Question: '''
package CreatingWindows;
import javax.swing.*;
import java.awt.geom.*;
import java.awt.*;
import javax.swing.event.MouseInputAdapter;
import java.awt.event.MouseEvent;
public class myCurveApplet extends JApplet{
@Override
public void init(){
this.add(pane);
pane.addMouseListener(new MouseHandler());
pane.addMouseMotionListener(new MouseHandler());
}
private class CurvePane extends JComponent{
@Override
public void paint(Graphics g){
Graphics2D g2D = (Graphics2D)g;
if(a!=null&&b!=null&&ctrl!=null){
System.out.println("Repainted!");
String text;
aMark = new Marker(a);
bMark = new Marker(b);
ctrlMark = new Marker(ctrl);
quadCurve = new QuadCurve2D.Double(a.x, a.y, ctrl.x, ctrl.y, b.x, b.y);
aMark.draw(g);
g2D.setPaint(Color.BLACK);
text = "A"+"
"+"("+a.x+","+a.y+")";
g2D.drawString(text,(int)a.x,(int)a.y+30);
bMark.draw(g);
g2D.setPaint(Color.BLACK);
text = "B"+"
"+"("+b.x+","+b.y+")";
g2D.drawString(text,(int)b.x,(int)b.y+30);
ctrlMark.draw(g);
g2D.setPaint(Color.BLACK);
text = "Control"+"
"+"("+ctrl.x+","+ctrl.y+")";
g2D.drawString(text,(int)ctrl.x,(int)ctrl.y+30);
g2D.setPaint(Color.BLACK);
g2D.draw(quadCurve);
}
}
}
private class MouseHandler extends java.awt.event.MouseAdapter{
@Override
public void mouseClicked(MouseEvent e){
if(a==null||b==null||ctrl==null){
if(a==null){
a = new Point2D.Double(e.getX(), e.getY());
}else if(b==null){
b = new Point2D.Double(e.getX(), e.getY());
}else{
ctrl = new Point2D.Double(e.getX(), e.getY());
}
}else if(aMark!=null&&bMark!=null&&ctrlMark!=null){
if(aMark.contains(e.getX(),e.getY())){
selectedPoint = a;
}else if(bMark.contains(e.getX(),e.getY())){
selectedPoint = b;
}else if(ctrlMark.contains(e.getX(),e.getY())){
selectedPoint = ctrl;
}
}
}
@Override
public void mouseDragged(MouseEvent e){
if(selectedPoint!=null){
selectedPoint.x = e.getX();
selectedPoint.y = e.getY();
}
}
@Override
public void mouseReleased(MouseEvent e){
selectedPoint = null;
pane.repaint();
}
private Point2D.Double selectedPoint;
}
private class Marker{
public Marker(Point2D.Double center){
this.center.setLocation(center);
circle = new Ellipse2D.Double(center.x,center.y,r,r);
}
public void draw(Graphics g){
Graphics2D g2D = (Graphics2D)g;
if(circle!=null){
g2D.setPaint(selectedColor);
g2D.draw(circle);
}
}
public boolean contains(int x,int y){
return circle.contains(x, y);
}
public void setLocation(int x,int y){
center.x = x;
center.y = y;
circle = new Ellipse2D.Double(center.x,center.y,r,r);
}
public Point2D.Double center = new Point2D.Double();
private Ellipse2D.Double circle;
private static final double r = 6;
}
private Point2D.Double a;
private Point2D.Double b;
private Point2D.Double ctrl;
private QuadCurve2D.Double quadCurve;
Marker aMark;
Marker bMark;
Marker ctrlMark;
private Color selectedColor = Color.orange;
private CurvePane pane = new CurvePane();
}
'''
This is the source code to create this:

And the thing here is to allow the user to change the curve by dragging the points across the screen but somehow Im unable to do it. Please tell me what changes to make and why!
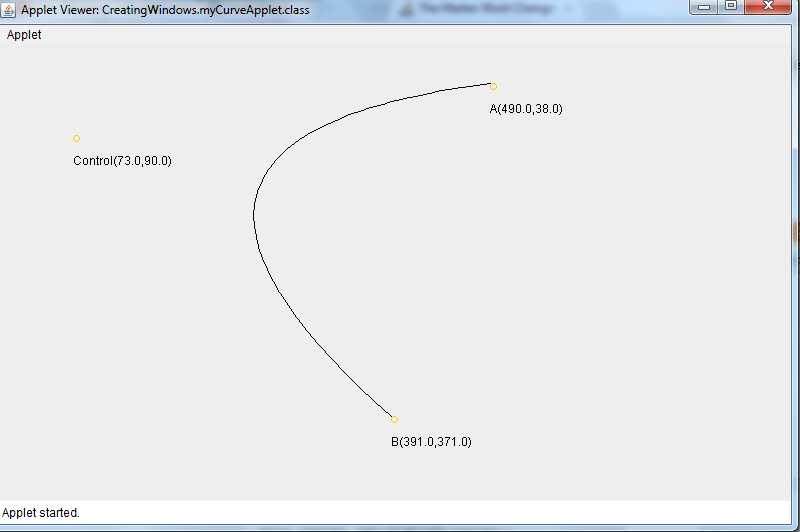
Answer: There are several problems there.
The because your program doesn't work it's the following:
You assign to 'selectedPoint' a of an object (a or b or ctrl ).
When you modify it inside 'mouseDragged' you are actually modifying the copy of one of those objects (selectedPoint) and not the original one. So when you rebuild the curve:
'''
quadCurve = new QuadCurve2D.Double(a.x, a.y, ctrl.x, ctrl.y, b.x, b.y);
'''
a b and ctrl have always the same initial values, since you modified only a copy of one of them (selectedPoint).
To fix this you need to modify directly the desired object. In your case, I'd add a field (es. string name) to your Marker, and I'd save the marker instead of the point.
Something like:
'''
if(aMark!=null&&bMark!=null&&ctrlMark!=null){
if(aMark.contains(e.getX(),e.getY())){
selectedMarker = aMark;
}else if(bMark.contains(e.getX(),e.getY())){
selectedMarker = bMark;
}else if(ctrlMark.contains(e.getX(),e.getY())){
selectedMarker = ctrlMark;
}
}
'''
Then when you drag the mouse check which marker is active and change directly the position:
'''
public void mouseDragged(MouseEvent e){
if(selectedMarker !=null){
if (0 == selectedMarker.getName().compareTo("ctrlMark"))
ctrl.x = e.getX();
ctrl.y = e.getY();
}
}
'''
The is that 'mouseListener' and 'mouseMotionListener' uses 2 different instances of MouseHandler.
So you have 2 copies of selectedPoint (or better selectedMarker), one used by 'MouseDragged'(mouseMotionListener) and the other used by 'MouseClicked' (MouseListener).
You could declare selectedMarker as static to solve this problem.
---
You have also other mistakes inside your program.
Particularly:
- 'paintComponent''public void paintComponent(Graphics g){super.paintComponent(g);'- -
---
Here's a working snippet with few fixes:
'''
import javax.swing.*;
import java.awt.geom.*;
import java.awt.*;
import javax.swing.event.MouseInputAdapter;
import java.awt.event.MouseEvent;
public class MyCurveApplet extends JApplet{
private static Marker selectedMarker;
@Override
public void init(){
this.add(pane);
pane.addMouseListener(new MouseHandler());
pane.addMouseMotionListener(new MouseHandler());
}
private class CurvePane extends JComponent{
@Override
public void paintComponent(Graphics g){
super.paintComponent(g);
Graphics2D g2D = (Graphics2D)g;
if(a!=null&&b!=null&&ctrl!=null){
System.out.println("Repainted!");
String text;
aMark = new Marker(a,"a");
bMark = new Marker(b,"b");
ctrlMark = new Marker(ctrl,"ctrl");
quadCurve = new QuadCurve2D.Double(a.x, a.y, ctrl.x, ctrl.y, b.x, b.y);
aMark.draw(g);
g2D.setPaint(Color.BLACK);
text = "A"+"
"+"("+a.x+","+a.y+")";
g2D.drawString(text,(int)a.x,(int)a.y+30);
bMark.draw(g);
g2D.setPaint(Color.BLACK);
text = "B"+"
"+"("+b.x+","+b.y+")";
g2D.drawString(text,(int)b.x,(int)b.y+30);
ctrlMark.draw(g);
g2D.setPaint(Color.BLACK);
text = "Control"+"
"+"("+ctrl.x+","+ctrl.y+")";
g2D.drawString(text,(int)ctrl.x,(int)ctrl.y+30);
g2D.setPaint(Color.BLACK);
g2D.draw(quadCurve);
}
}
}
private class MouseHandler extends java.awt.event.MouseAdapter{
@Override
public void mousePressed(MouseEvent e){
if(a==null||b==null||ctrl==null){
System.out.println("FOO");
if(a==null){
a = new Point2D.Double(e.getX(), e.getY());
}else if(b==null){
b = new Point2D.Double(e.getX(), e.getY());
}else{
ctrl = new Point2D.Double(e.getX(), e.getY());
}
}else if(aMark!=null&&bMark!=null&&ctrlMark!=null){
if(aMark.contains(e.getX(),e.getY())){
System.out.println("SelecteMarker A");
selectedMarker = aMark;
}else if(bMark.contains(e.getX(),e.getY())){
System.out.println("SelecteMarker B");
selectedMarker = bMark;
}else if(ctrlMark.contains(e.getX(),e.getY())){
System.out.println("SelecteMarker CTRL");
selectedMarker = ctrlMark;
}
}
}
@Override
public void mouseDragged(MouseEvent e){
if(selectedMarker!=null){
if (0 == selectedMarker.name.compareTo("a")){
a.x = e.getX();
a.y = e.getY();
}else if (0 == selectedMarker.name.compareTo("b")){
b.x = e.getX();
b.y = e.getY();
}else if (0 == selectedMarker.name.compareTo("ctrl")){
ctrl.x = e.getX();
ctrl.y = e.getY();
}
pane.repaint();
}
}
@Override
public void mouseReleased(MouseEvent e){
System.out.println("SelectedMark NULL");
selectedMarker = null;
pane.repaint();
}
}
private class Marker{
public String name;
public Marker(Point2D.Double center, String name){
this.name = name;
this.center.setLocation(center);
circle = new Ellipse2D.Double(center.x,center.y,r,r);
}
public void draw(Graphics g){
Graphics2D g2D = (Graphics2D)g;
if(circle!=null){
g2D.setPaint(selectedColor);
g2D.draw(circle);
}
}
public boolean contains(int x,int y){
return circle.contains(x, y);
}
public void setLocation(int x,int y){
center.x = x;
center.y = y;
circle = new Ellipse2D.Double(center.x,center.y,r,r);
}
public Point2D.Double center = new Point2D.Double();
private Ellipse2D.Double circle;
private static final double r = 6;
}
private Point2D.Double a;
private Point2D.Double b;
private Point2D.Double ctrl;
private QuadCurve2D.Double quadCurve;
Marker aMark;
Marker bMark;
Marker ctrlMark;
private Color selectedColor = Color.orange;
private CurvePane pane = new CurvePane();
}
'''